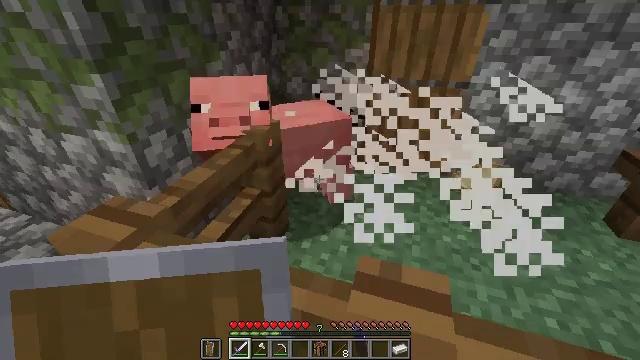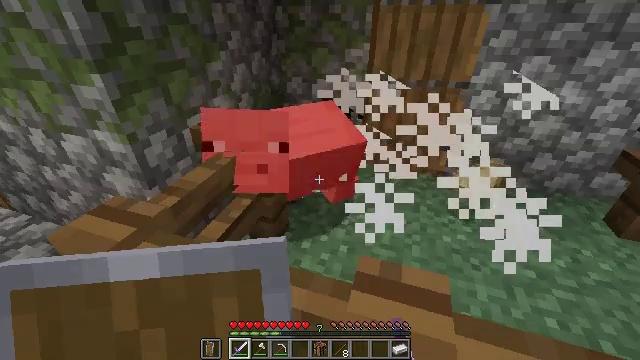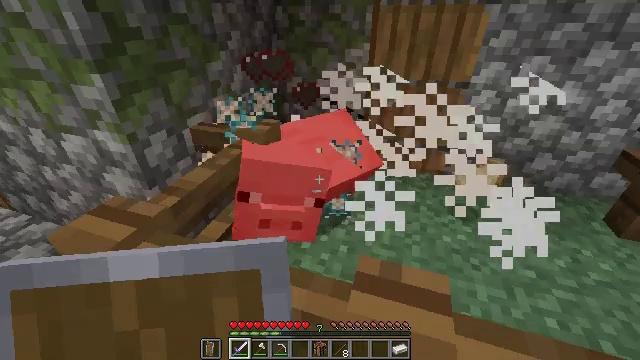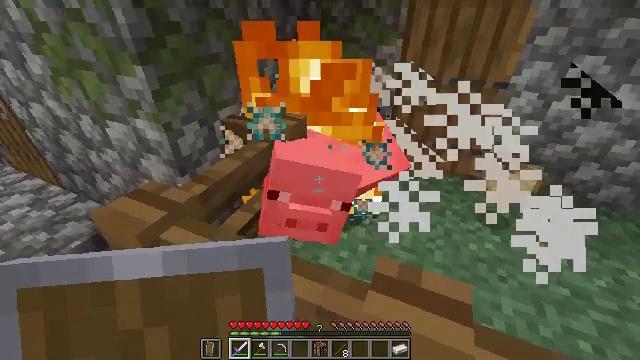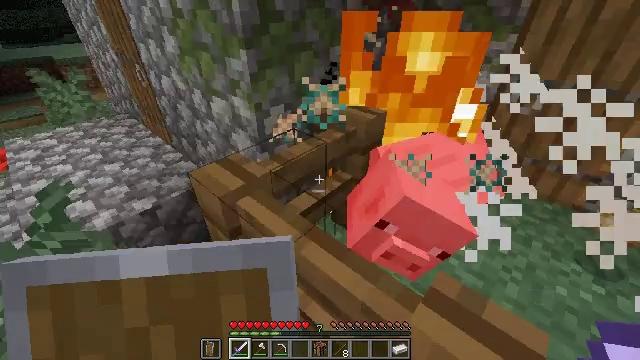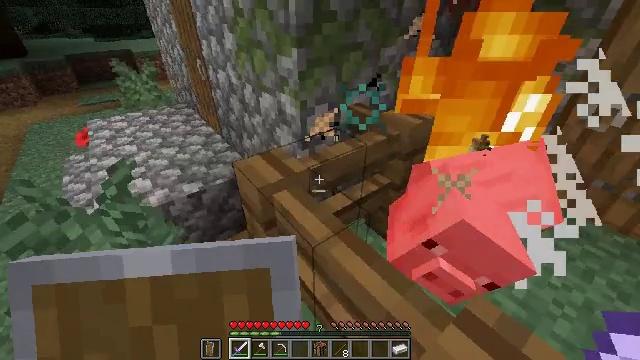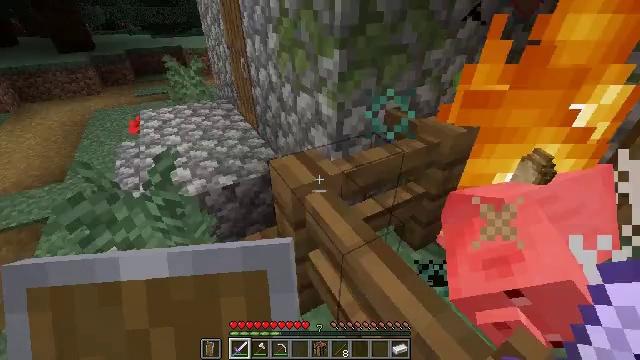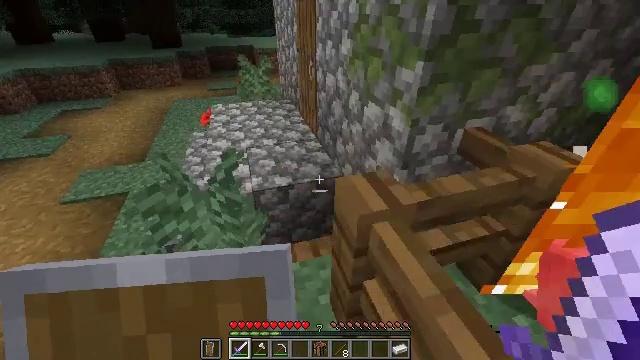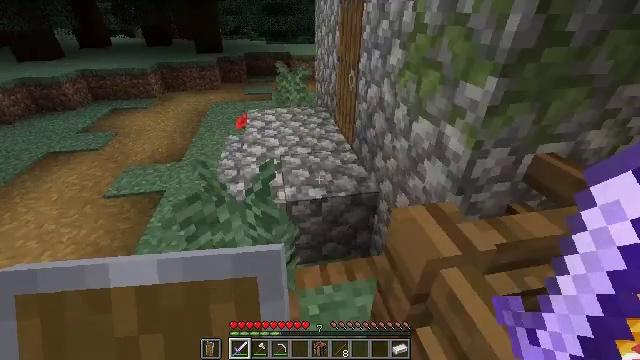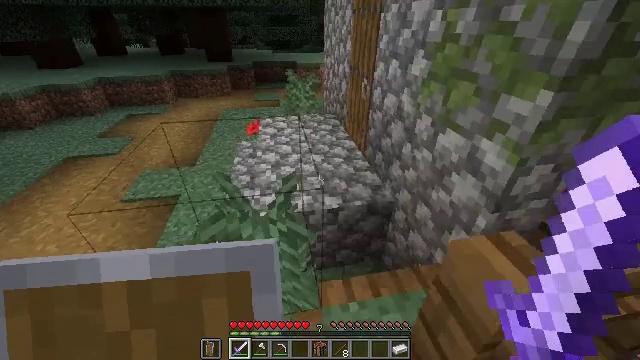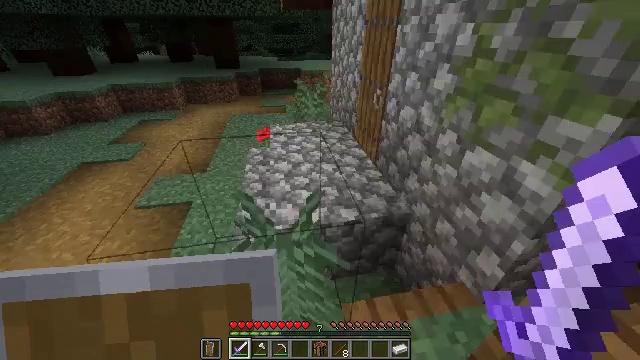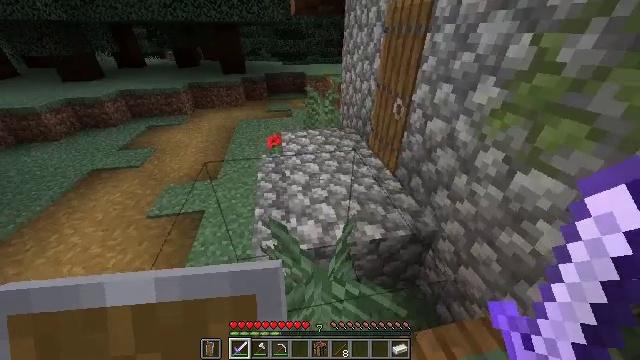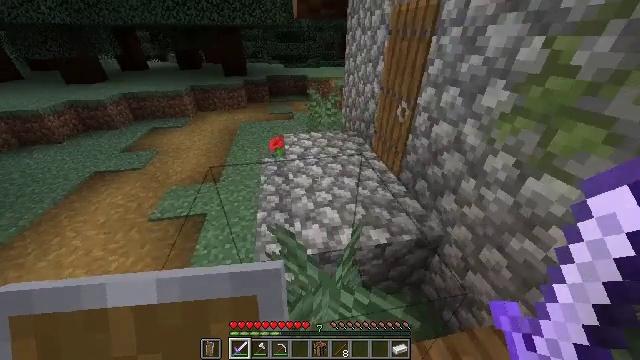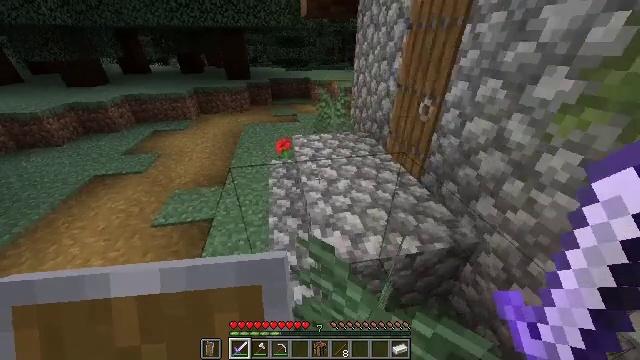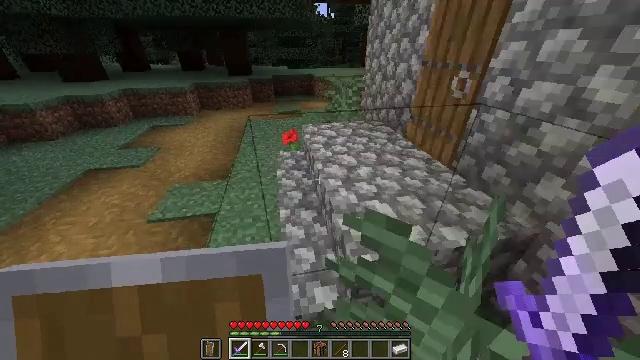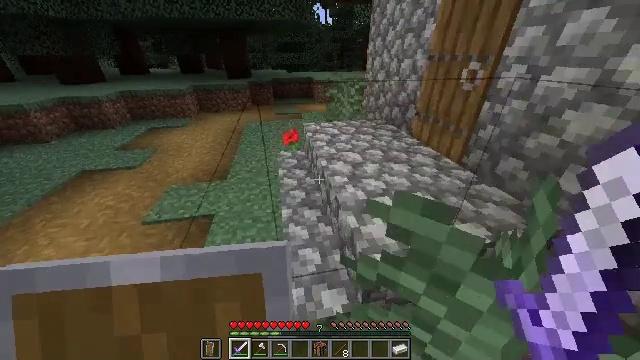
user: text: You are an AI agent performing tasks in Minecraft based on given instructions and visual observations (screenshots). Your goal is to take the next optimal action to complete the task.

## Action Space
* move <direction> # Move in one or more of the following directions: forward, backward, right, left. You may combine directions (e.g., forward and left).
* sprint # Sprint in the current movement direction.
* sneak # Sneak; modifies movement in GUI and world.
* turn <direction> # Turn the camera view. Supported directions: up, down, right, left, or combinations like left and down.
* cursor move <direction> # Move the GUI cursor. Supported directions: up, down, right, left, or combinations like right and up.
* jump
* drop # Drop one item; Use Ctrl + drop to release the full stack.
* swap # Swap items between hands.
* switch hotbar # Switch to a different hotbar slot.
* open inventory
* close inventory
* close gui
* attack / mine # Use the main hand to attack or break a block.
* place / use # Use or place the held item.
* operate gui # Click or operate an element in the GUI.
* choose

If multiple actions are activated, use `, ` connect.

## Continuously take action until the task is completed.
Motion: motion action
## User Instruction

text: Retrieve the smoker into your inventory.
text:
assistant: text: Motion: no_op
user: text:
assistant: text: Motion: no_op
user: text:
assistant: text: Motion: turn left
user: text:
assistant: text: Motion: turn left and down
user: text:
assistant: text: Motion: turn left
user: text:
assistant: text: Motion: move forward and move left, turn left
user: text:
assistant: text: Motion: move forward and move left, turn left
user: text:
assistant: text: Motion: move forward and move left, sprint, turn left and up
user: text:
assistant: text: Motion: move forward and move left, sprint
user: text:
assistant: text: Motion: move forward and move left, sprint
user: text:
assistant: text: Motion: move forward and move left, sprint
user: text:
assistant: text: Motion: move forward and move left, sprint
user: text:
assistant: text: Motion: move forward and move left, sprint
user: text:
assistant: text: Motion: move forward and move left, sprint
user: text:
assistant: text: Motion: move forward and move left, sprint, turn up
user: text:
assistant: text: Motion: move forward and move left, sprint, turn right and up
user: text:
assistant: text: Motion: move forward and move left, sprint, turn right and up
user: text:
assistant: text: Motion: move forward and move left, sprint, turn right and up
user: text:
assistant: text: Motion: move forward and move left, sprint, turn right and up
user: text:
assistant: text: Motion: move forward and move left, sprint, turn right and up
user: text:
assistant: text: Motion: move forward, sprint, turn right and up
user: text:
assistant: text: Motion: move forward, sprint, turn right and up
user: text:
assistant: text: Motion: move forward, sprint, turn right and up
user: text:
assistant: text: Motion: move forward, sprint, turn right and up
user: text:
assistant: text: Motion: move forward, sprint, turn right
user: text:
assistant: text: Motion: move forward, sprint, turn right
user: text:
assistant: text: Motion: move forward, sprint
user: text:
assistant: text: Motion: move forward, sprint
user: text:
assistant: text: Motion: move forward, sprint
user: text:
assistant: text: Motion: move forward, sprint